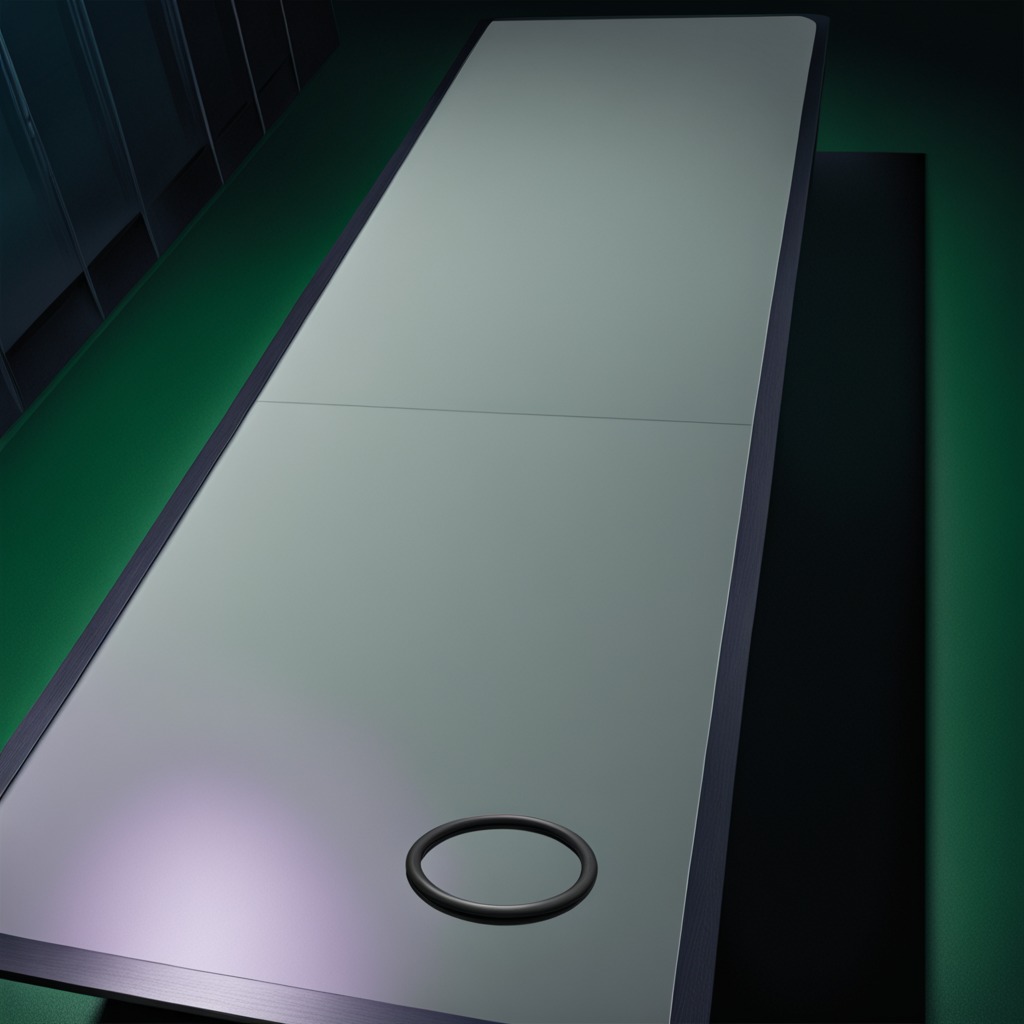
A rubber O-ring is lying on the clean empty table in a railway signal maintenance room.